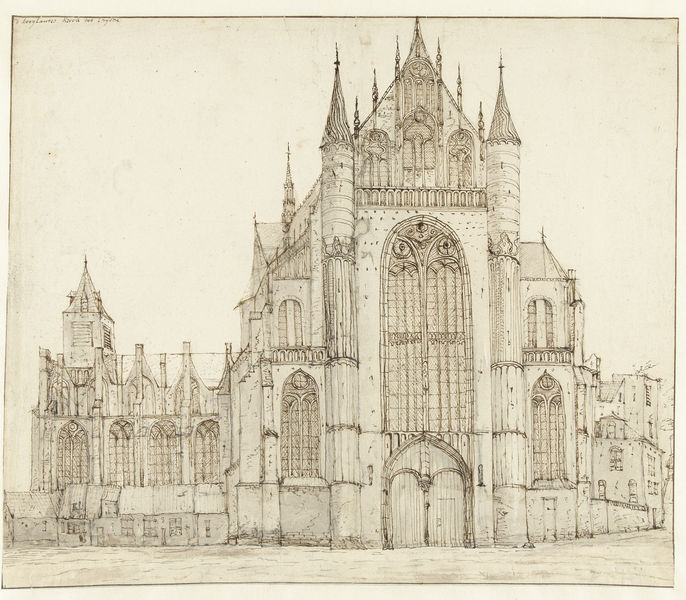
Titel: Hooglandse kerk te Leiden
Künstler: Gerrit Adriaensz. Berckheyde
Standort: Amsterdam
Institution: Rijksmuseum
Schlagwörter: fenster, skizze, zeichnung, gebäude, haus, architektur, kirche, front, gotik, ansicht, platz, rundbogen, tor, zinnen, tusche, türme, dom, radierung, kathedrale, portal, pforte, glasfenster, gotisch, spitzbogen, kapelle, plan, maßwerk, bauplan, gesamtansicht, treppenturm, hauptportal, fialen, querschiff, strebepfeiler, dachreiter, kirchenfenster, strebebogen, fiale, enwurf, spforte, gotiktusch